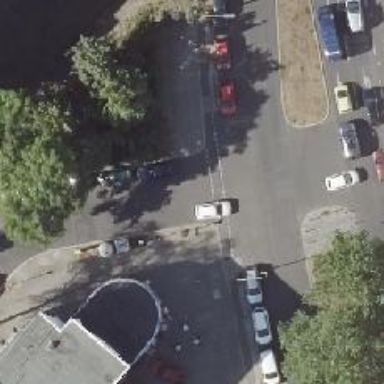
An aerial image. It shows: Residential road with asphalt surface and parallel on-street parking lanes on both sides.